Aerial crown-view tile of a tropical tree (Barro Colorado Island, Panama), acquired 20250818:
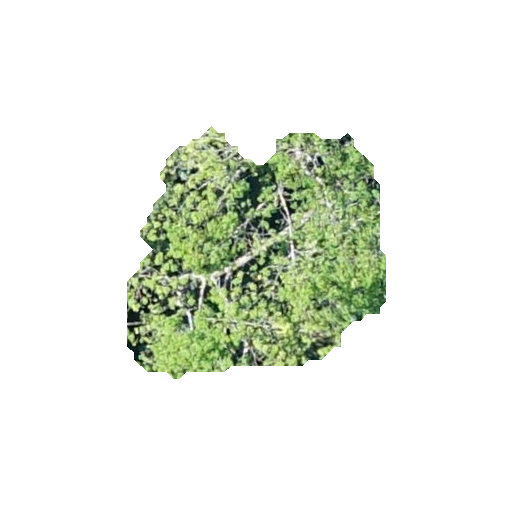
Species: Sterculia apetala
GBIF accepted scientific name: Sterculia apetala
Crown area: 71.803 m²